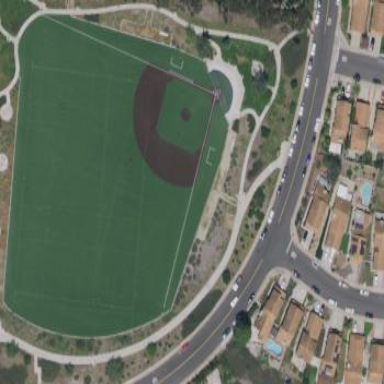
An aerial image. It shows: Baseball pitch for leisure land.